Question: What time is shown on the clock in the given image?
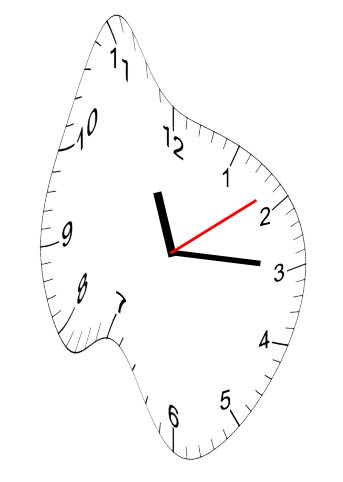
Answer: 11:15:09